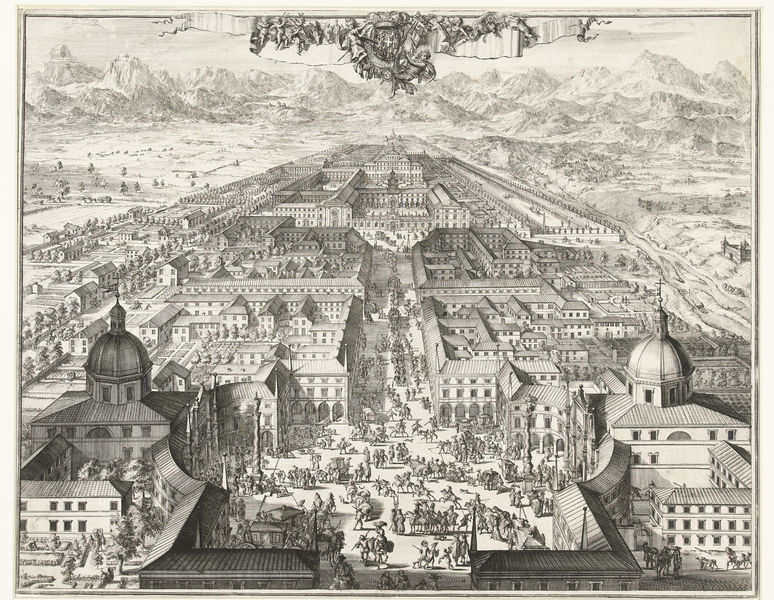
Titel: Gezicht op het koninklijk jachtpaleis in Turijn
Künstler: Romeyn de Hooghe
Standort: Amsterdam
Institution: Rijksmuseum
Schlagwörter: landschaft, menschen, stadt, strasse, säulen, gebäude, schloss, architektur, barock, pferde, reiter, turm, ansicht, perspektive, vedute, berge, gebirge, hof, markt, platz, kuppel, kirchen, innenhof, kuppeln, türme, palast, draufsicht, druck, radierung, stich, rom, wappen, plan, achse, kupferstich, palas